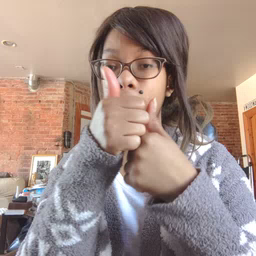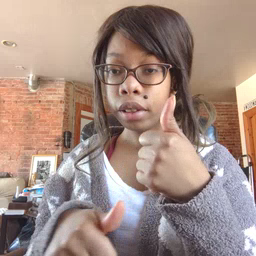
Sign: every